Field crop: tomato
Growth stage: 1
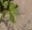
Species: solanum